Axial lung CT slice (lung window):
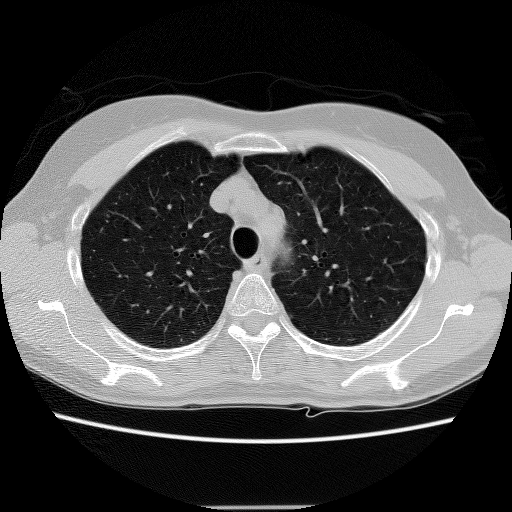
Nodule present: no